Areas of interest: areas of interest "Entertainment Venue"
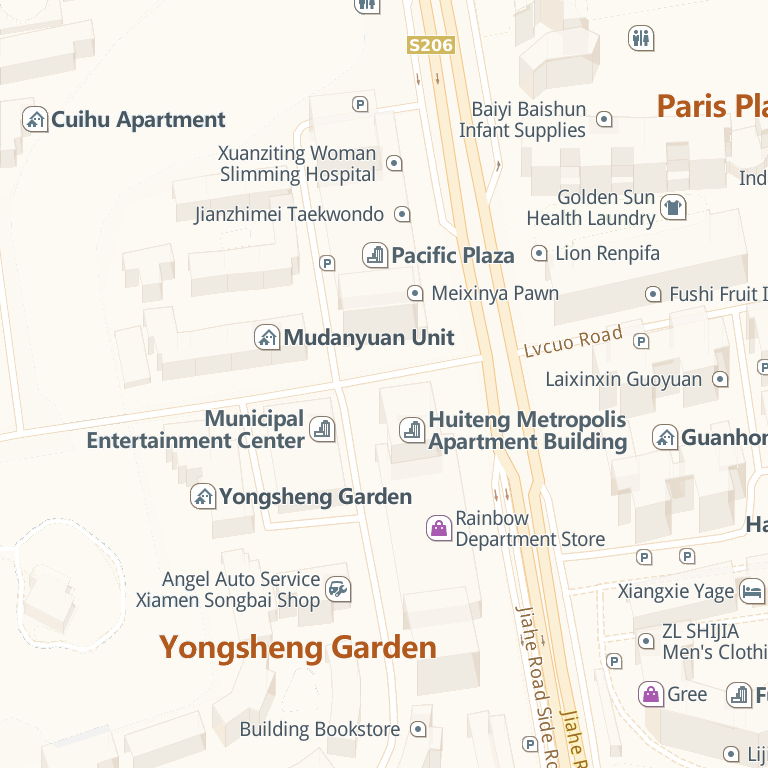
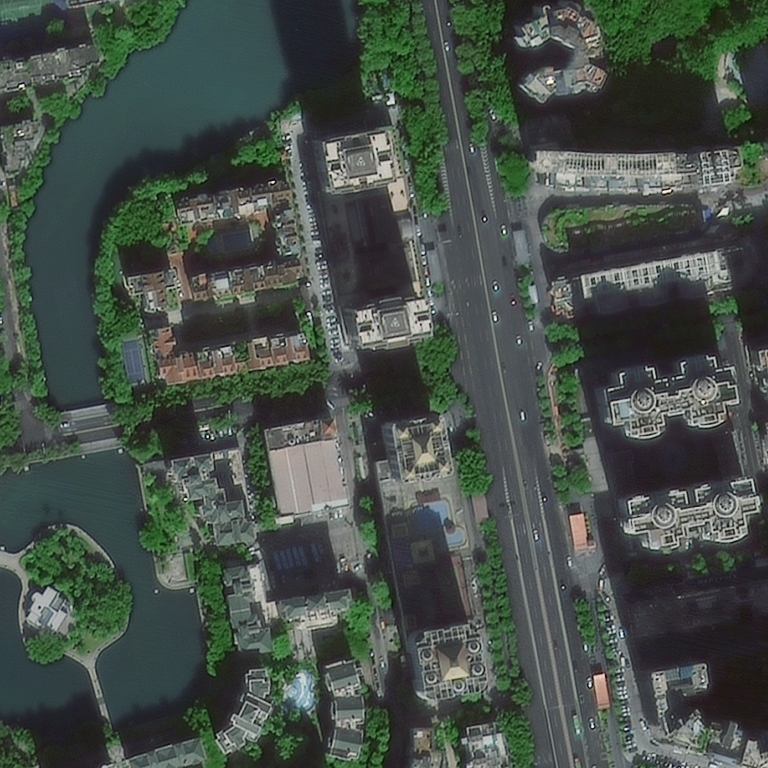